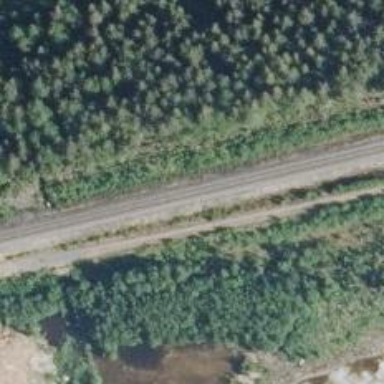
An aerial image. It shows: Railway track of class B1.